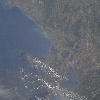
Label: land